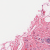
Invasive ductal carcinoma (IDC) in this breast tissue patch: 0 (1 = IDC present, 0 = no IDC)